Question: I am currently new to Angular Ionic Framework.
I have a screen where the user can see a list of items, where in he can tap on the item and view the details of the item on the screen. However there are certain items in the list which have multiple sub items in them. On tap of those items the user has to be redirected to a different screen which will display the sub list of items

Here in the above image the rows with yellow color have sub items in them, which should redirect the user to a screen A and the other item should redirect the user to screen B.
Questions
1. Is there a way to add in ion-list directly or something similar?
Eg.
'''
<ion-list >
<ion-item class="item-icon-right " ng-repeat="alarm in alarmList| filter: alarmName" type="item-text-wrap" ng-if="alarm.status == 1" ng-href=" URL TO BE ADDED HERE " else ng-href=" URL TO BE ADDED HERE " on-swipe-right="swipeRight()" on-swipe-left="acknoledge()" can-swipe="true">
.......
</ion-item>
</ion-list>
'''
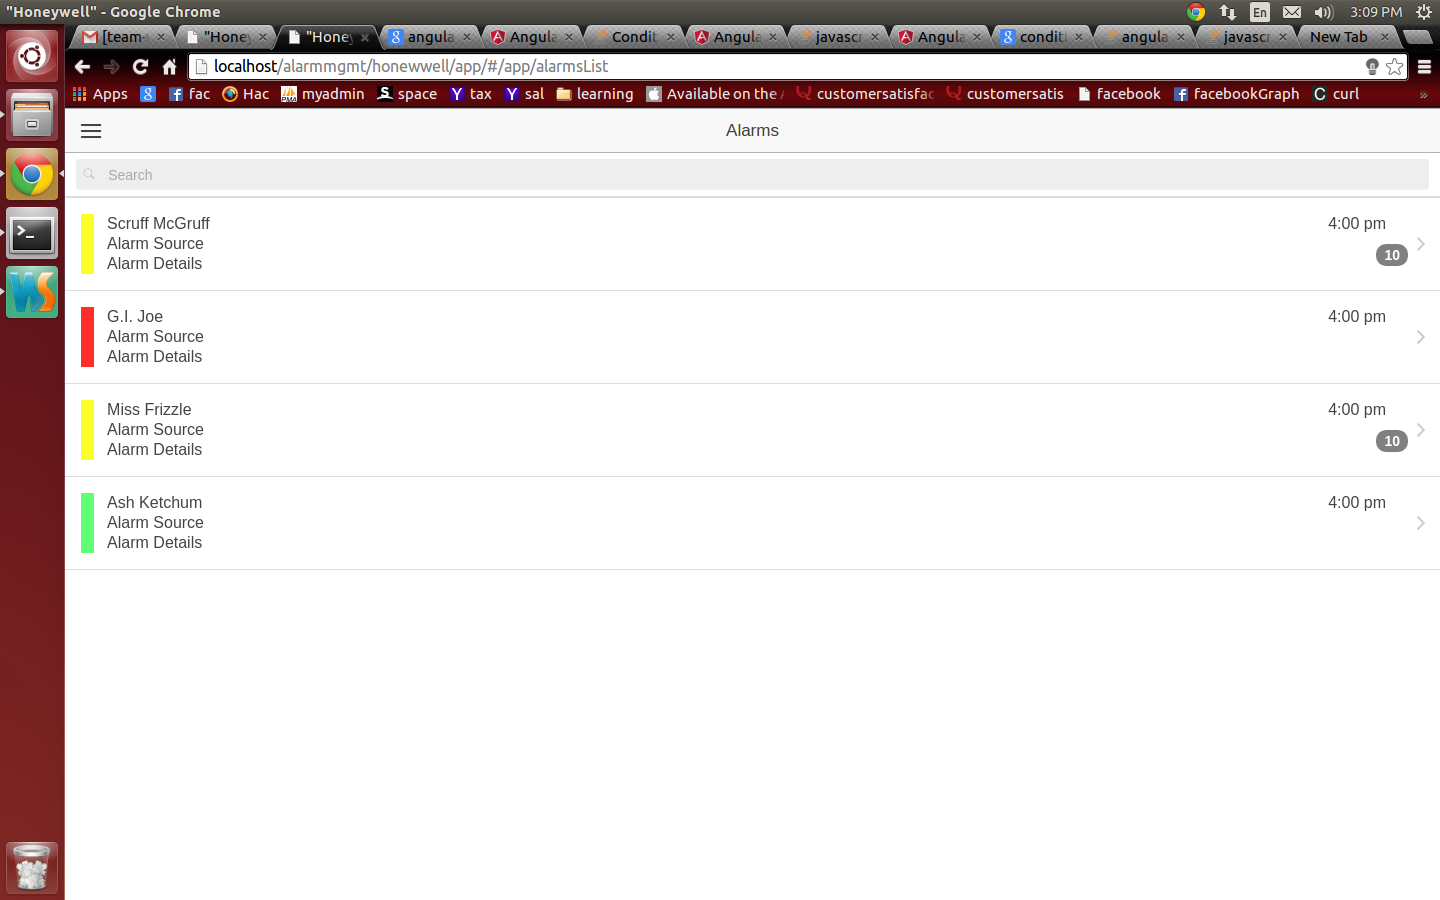
Answer: You can do this:
'''
ng-href="{{ alarm.status == 1? oneURL : otherURL }}"
'''